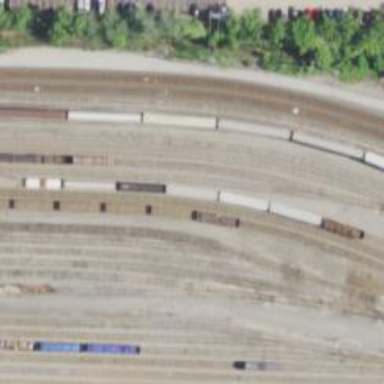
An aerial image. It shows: Railway yard.